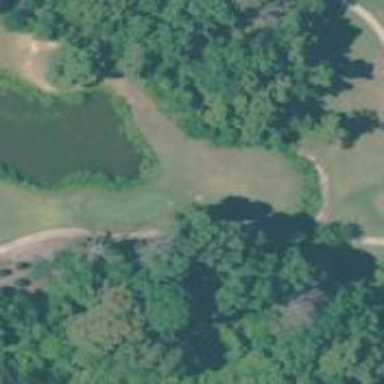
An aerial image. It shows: Service road that includes bridge over golf cart path.